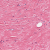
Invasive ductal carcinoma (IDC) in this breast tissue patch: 0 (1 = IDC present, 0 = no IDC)